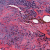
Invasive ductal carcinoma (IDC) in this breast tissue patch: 0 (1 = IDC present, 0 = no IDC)